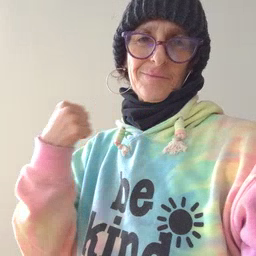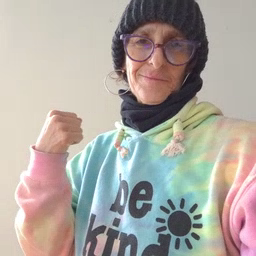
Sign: refrigerator